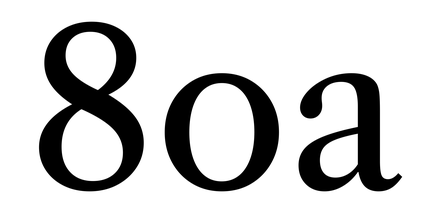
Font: LibreCaslonText_Regular